Question: I'm trying to create listview with custom adapter, everything fine in activity class.
but fragment extended class i can not set list in my custom adapter.
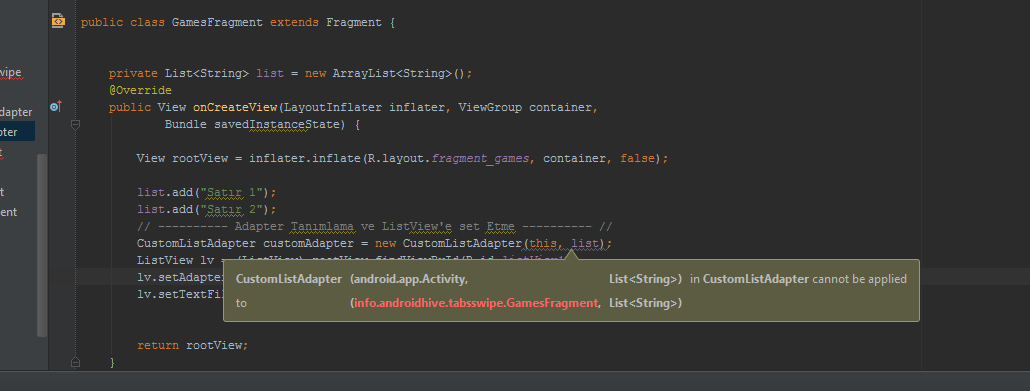
Answer: you should pass a 'Context' object as first argument of your 'CustomListAdaptor''s constructor but you are passing a 'Fragment' objecy instead.
try this :
'''
CustomListAdaptor customListAdaptor = new CustomListAdaptor(getActivity(), list);
'''